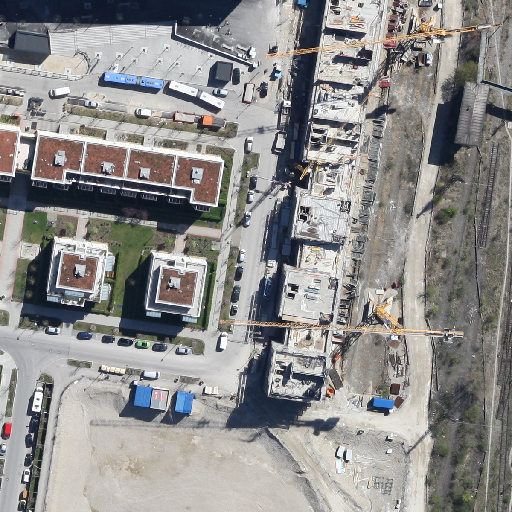
Referring expression: car in the parking area